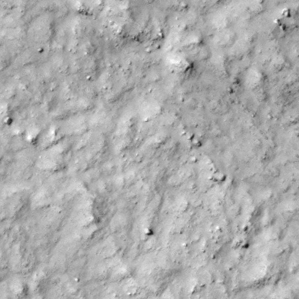
Label: non_frost